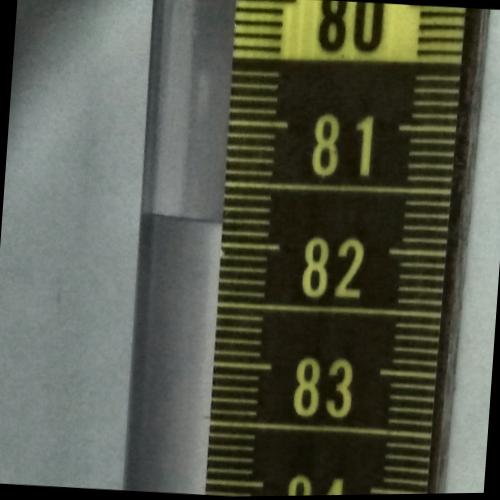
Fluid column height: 81.8 cm